Question: I want to create a chat window which should animate open on click like following:

The chat window should be absolute to the viewport so I can move it in hindsight anywhere on the browser window. But I need to stick some elements like the input element and some icons inside the chat window to the bottom so I can animate the chat to open while these elements stay in place.
Would be nice if someone could help me out!
My html looks sort of this:
'''
<div id="chat">
<svg id="openCloseWindow" height="28px" width="28px" viewbox="0 0 28 28"></svg>
<div id"IshouldStickToTheBottomOfTheChatWindow">
<svg id="chatEmote" height="28px" width="28px" viewbox="0 0 28 28"></svg>
<input id="messageBar" type="text" placeholder="message" name="message">
<div>
</div>
'''
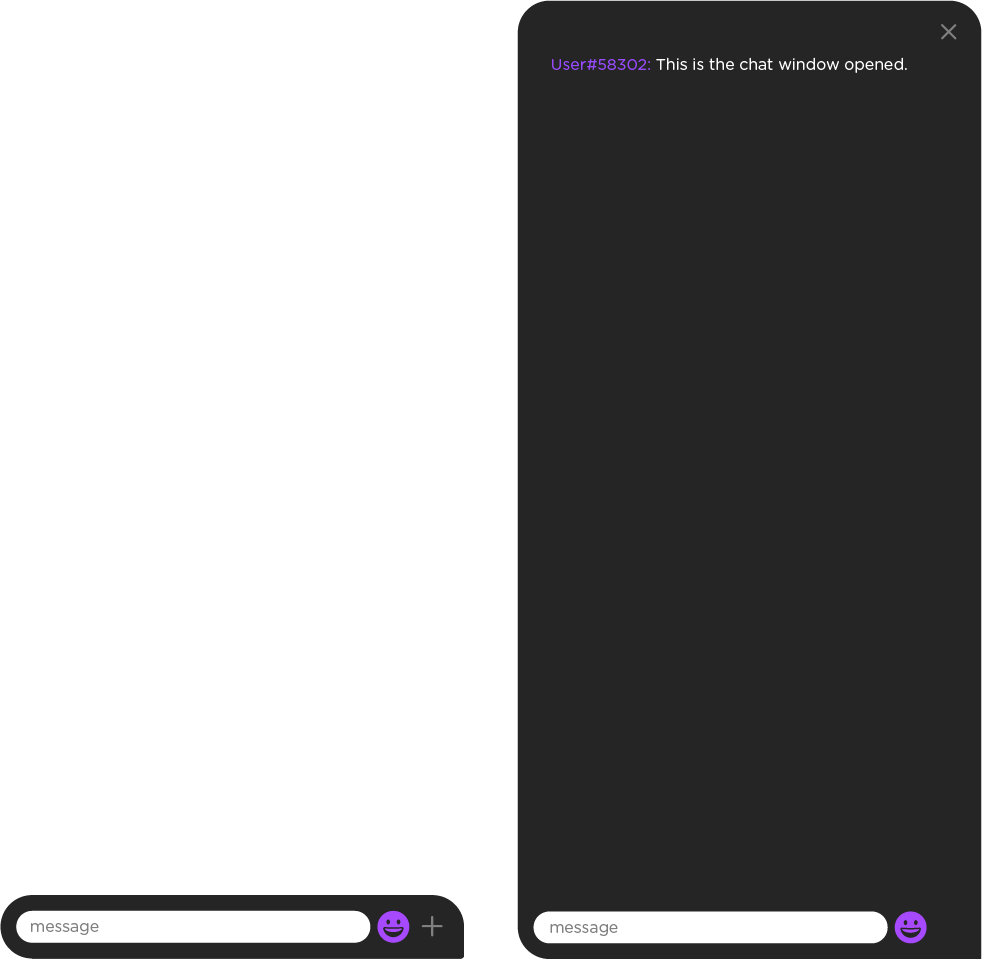
Answer: I believe it's really straightforward, using a 'position: fixed' and 'bottom: 0'. See the below snippet in its :
'''
.chat {
position: fixed;
bottom: 0;
right: 0;
width: 160px;
height: 20px;
background-color: #000;
border-radius: 15px 0 0 0;
transition: all 0.5s linear;
cursor: pointer;
color: #fff;
padding: 15px;
border: 2px solid #000;
}
.chat span {
color: #000;
background-color: #fff;
display: block;
padding: 3px;
border-radius: 3px;
border: 1px solid #000;
position: absolute;
bottom: 10px;
left: 10px;
right: 10px;
}
.chat.open {
height: 350px;
width: 250px;
color: #000;
background-color: #fff;
}
'''
'''
<div class="chat" onclick="this.classList.toggle('open');">
<span>Click Me!</span>
</div>
'''
<URL>